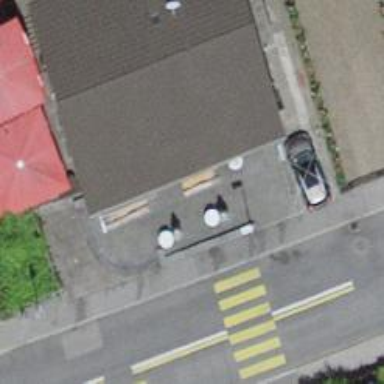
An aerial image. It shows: Pub.